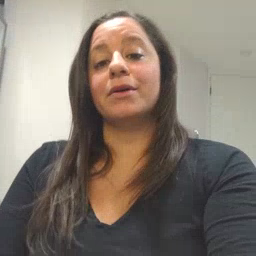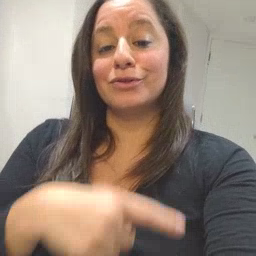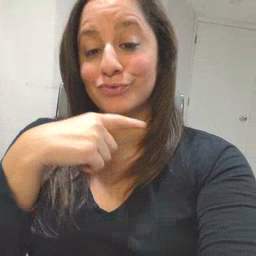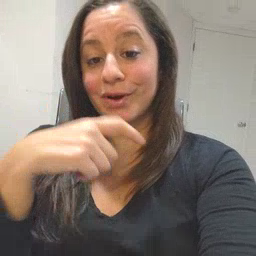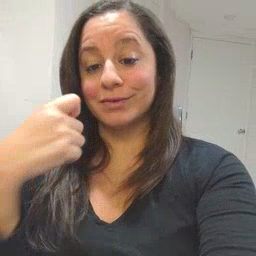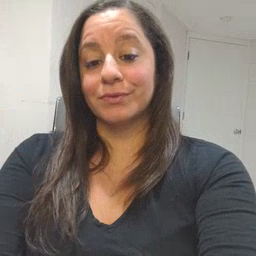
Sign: dryer